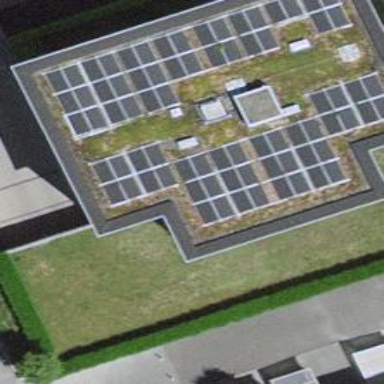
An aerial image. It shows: Solar photovoltaic panel generator.